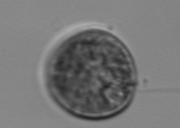
Label: Prorocentrum